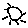
Label: sun